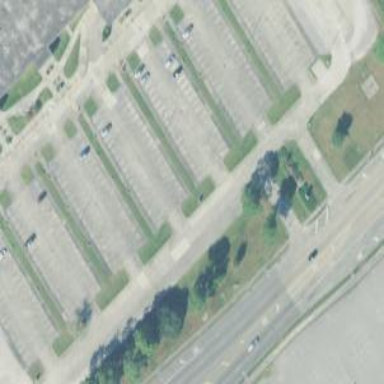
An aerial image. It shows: Parking aisle designated as service road.